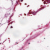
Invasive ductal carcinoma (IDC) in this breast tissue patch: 0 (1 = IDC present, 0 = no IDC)